Question:
Vaadin has a pair of nice calendar widgets, <URL>.
One feature I've not detected: Can the user get back to "Today" after perusing various months and dates?
Or must I add my own separate "Today" button? At least I could do so for 'InlineDateField', but not 'DateField'.
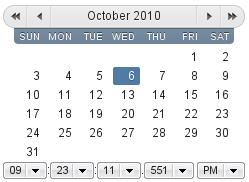
Answer: I don't believe so, I think you would have to code it yourself.
I its the same for JodaTime too.
I'm sure you already figured this out, but here is some simple code for anyone else!
'''
final DateField x = new DateField();
final InlineDateField y = new InlineDateField();
HorizontalLayout layout = new HorizontalLayout();
layout.setSpacing(true);
layout.addComponent(x);
layout.addComponent(y);
Button button = new Button("Today");
layout.addComponent(button);
button.addClickListener(new Button.ClickListener() {
public void buttonClick(ClickEvent event) {
Date date = new Date();
x.setValue( date );
y.setValue( date );
}
});
this.setContent(layout);
'''